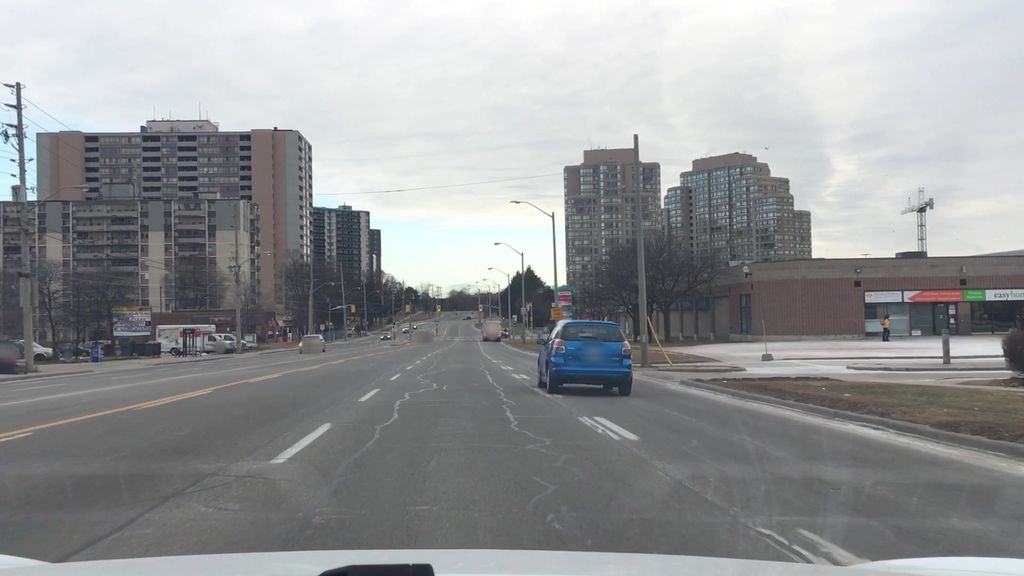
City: toronto